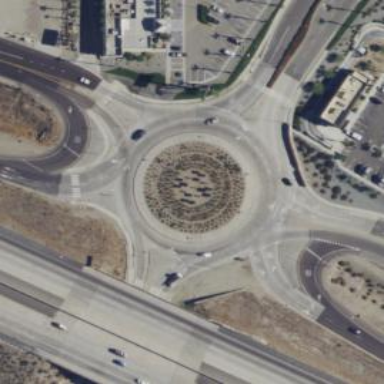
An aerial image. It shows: Secondary road around roundabout.